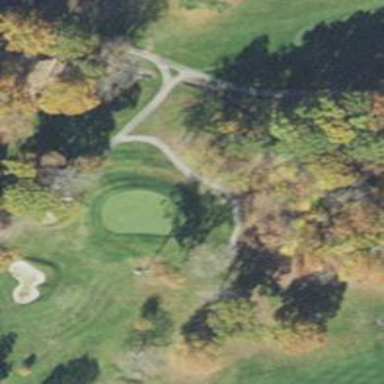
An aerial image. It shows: Path used for both walking and golf.